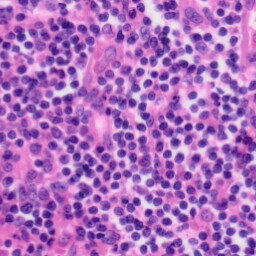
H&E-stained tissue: Tonsil